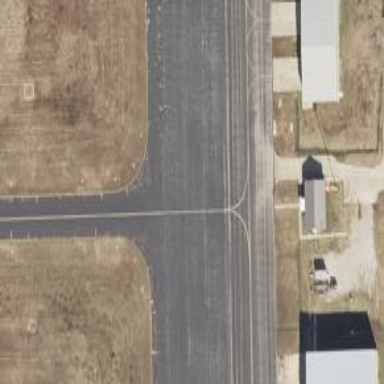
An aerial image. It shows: Apron at the airport with asphalt surface.